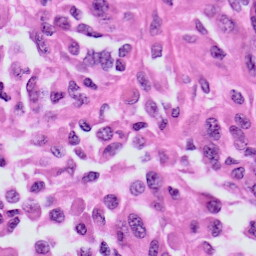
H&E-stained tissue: Skin